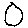
Label: circle